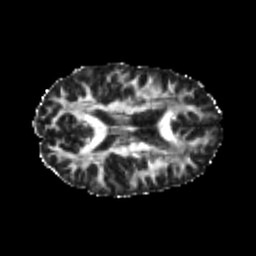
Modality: FA
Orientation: axial
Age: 23
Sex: female
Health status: healthy
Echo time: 0.074 s